Question: I have this plist, called 'sleeps.plist' in my main directory. It looks like

I want to put it's contents into a UITableView... So I subclassed a 'ViewController' with a 'TableView' and I set it as the data source and delegate.
I've made it so that anything in the 'NSArray' 'sleeps' gets added to the Table (tested out with static data).
Now, I want to be able to add data from this plist so the data (if a user enters more) stays persistent between launches.
Here's the code I put in my 'viewDidLoad' of my 'ViewController' subclass.
'''
NSString *path = [[NSBundle mainBundle] pathForResource:@"sleeps" ofType:@"plist"];
NSDictionary *myDict = [[NSDictionary alloc] initWithContentsOfFile:path];
NSArray *myArray = [myDict objectForKey:@"Root"];
sleeps = [myArray copy]; //sleeps is an NSArray declared right after the @implementation line
NSLog(@"reached point");
NSLog(@"%@", sleeps);
'''
It logs reached point, and then null... So I'm not sure what I'm doing wrong. Also, the table is empty. Can somebody point me in the right direction?
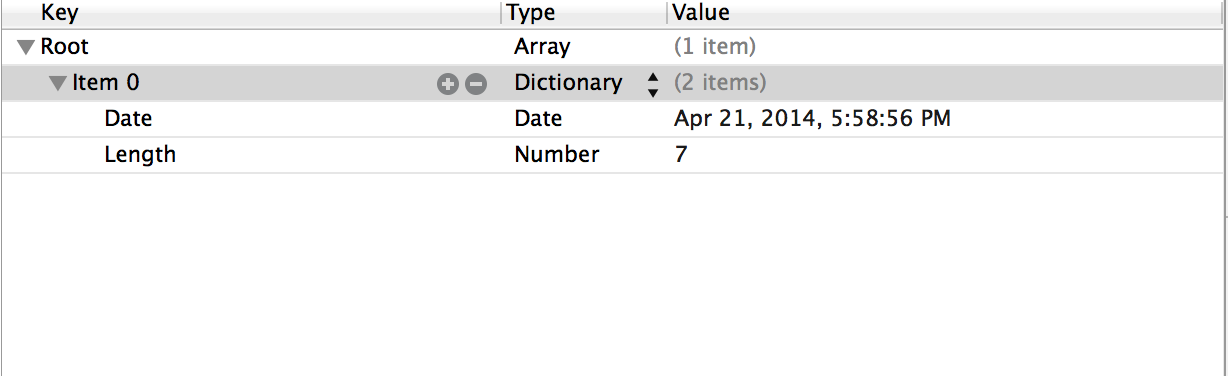
Answer: Since your plist root is an array and not a dictionary, your code should be:
'''
NSString *path = [[NSBundle mainBundle] pathForResource:@"sleeps" ofType:@"plist"];
NSArray *myArray = [[NSArray alloc] initWithContentsOfFile:path];
sleeps = [myArray copy]; //sleeps is an NSArray declared right after the @implementation line
NSLog(@"reached point");
NSLog(@"%@", sleeps);
'''
If you want the user to be able to add values then 'sleeps' should be an 'NSMutableArray' and you should call '[myArray mutableCopy]'.
But if you want to persist the additional data then you need to write the array to a writable folder such as the Documents folder.